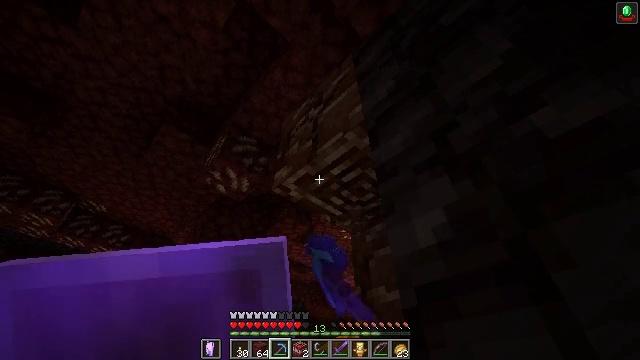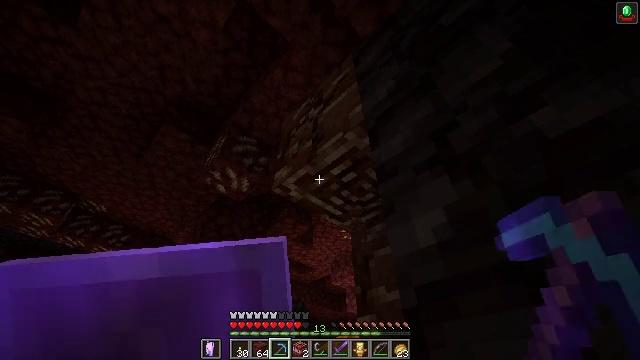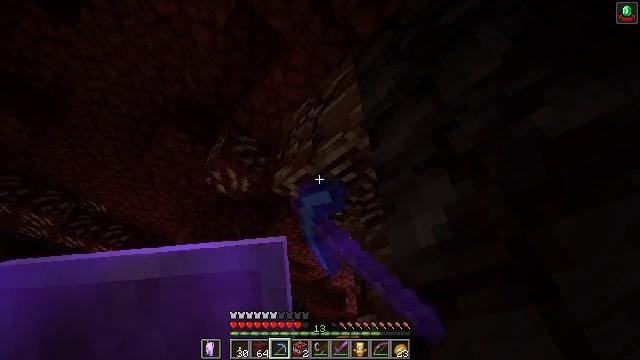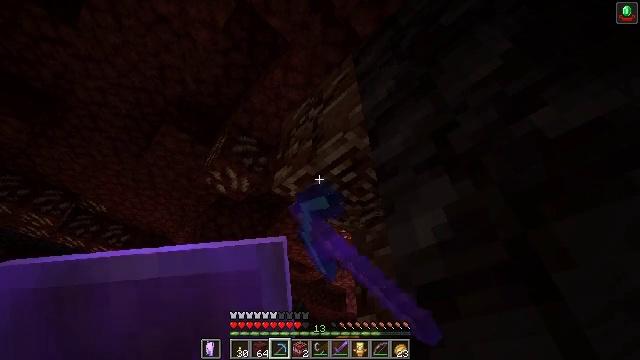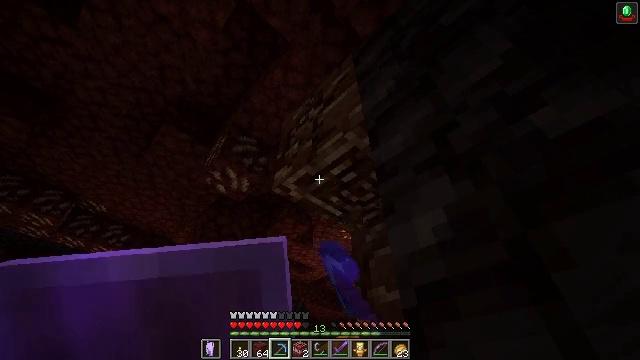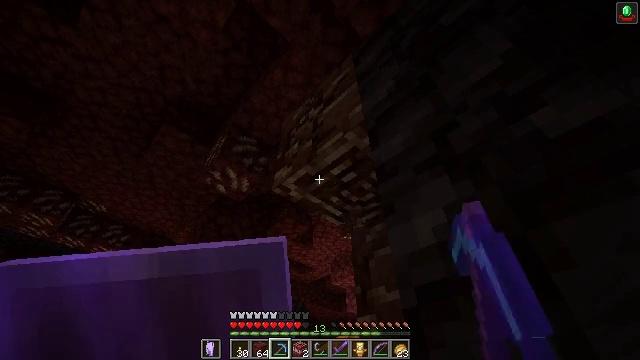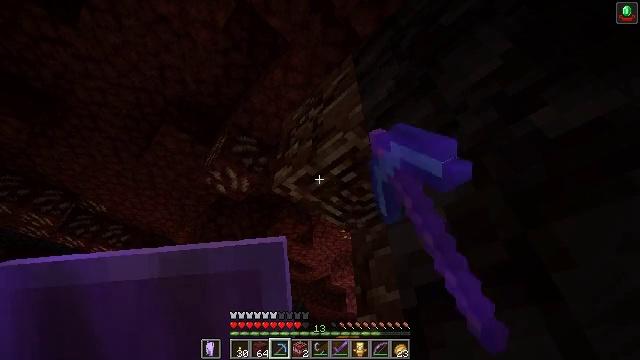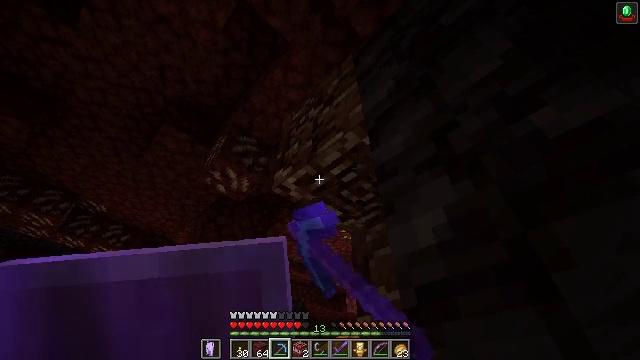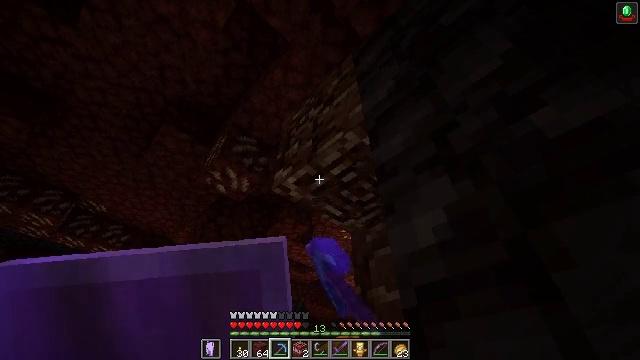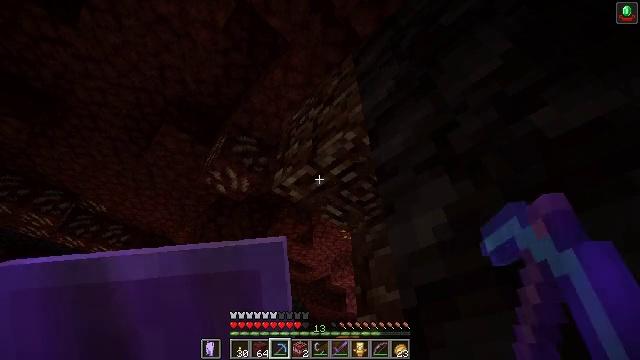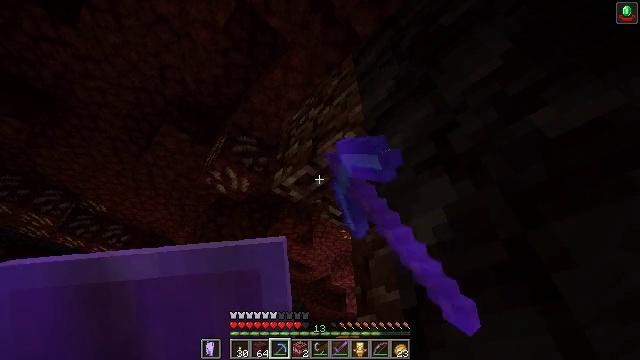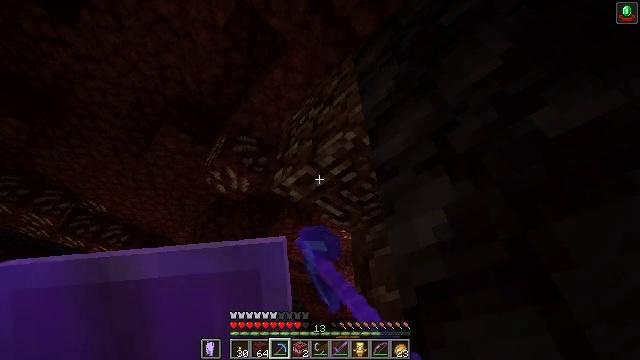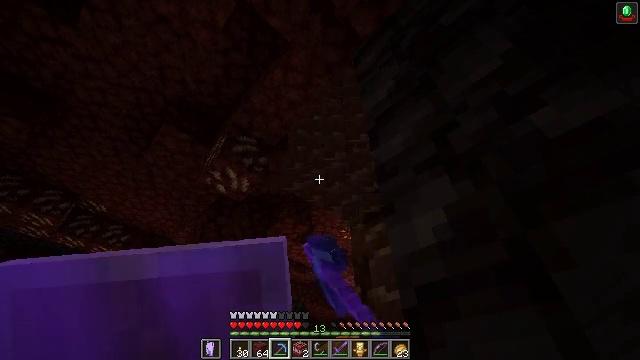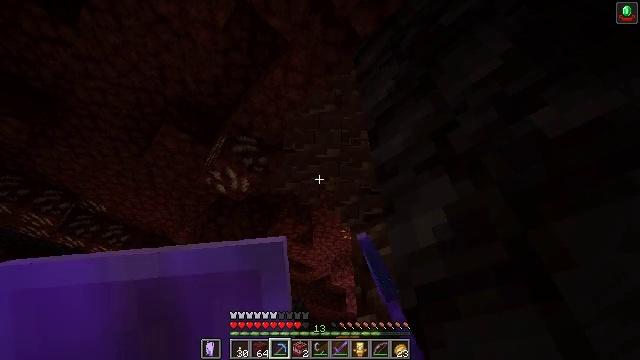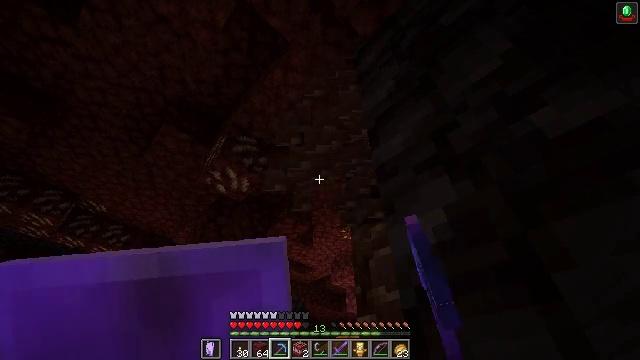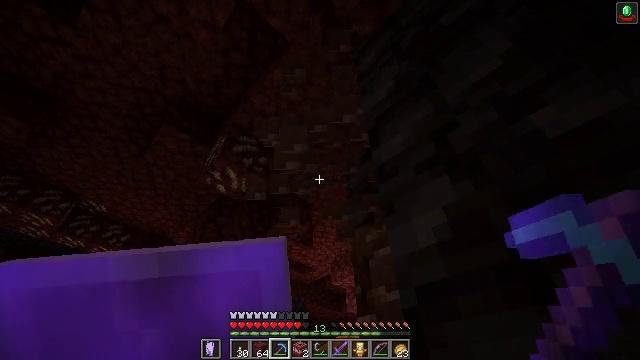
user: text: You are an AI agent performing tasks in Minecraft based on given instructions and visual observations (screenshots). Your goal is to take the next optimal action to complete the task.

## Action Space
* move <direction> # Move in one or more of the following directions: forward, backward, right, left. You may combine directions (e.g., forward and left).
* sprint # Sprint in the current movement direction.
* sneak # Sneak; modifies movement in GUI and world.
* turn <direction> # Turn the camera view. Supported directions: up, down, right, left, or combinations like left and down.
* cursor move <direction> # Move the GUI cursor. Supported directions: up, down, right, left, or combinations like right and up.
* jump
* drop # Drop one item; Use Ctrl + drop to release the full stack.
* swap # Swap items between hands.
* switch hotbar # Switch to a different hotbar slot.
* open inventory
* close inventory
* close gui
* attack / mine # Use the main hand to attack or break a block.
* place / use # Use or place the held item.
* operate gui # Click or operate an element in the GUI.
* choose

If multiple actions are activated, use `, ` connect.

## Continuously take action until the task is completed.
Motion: motion action
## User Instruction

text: Mine the ancient debris in the Nether.
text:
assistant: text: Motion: attack / mine
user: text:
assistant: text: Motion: attack / mine
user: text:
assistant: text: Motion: attack / mine
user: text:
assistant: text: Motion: attack / mine
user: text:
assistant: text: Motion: attack / mine
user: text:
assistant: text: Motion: attack / mine
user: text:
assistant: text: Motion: attack / mine
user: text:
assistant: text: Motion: attack / mine
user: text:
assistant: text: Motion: attack / mine
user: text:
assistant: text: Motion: attack / mine
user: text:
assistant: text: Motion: attack / mine
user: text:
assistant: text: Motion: attack / mine
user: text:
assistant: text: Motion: attack / mine
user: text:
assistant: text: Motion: attack / mine
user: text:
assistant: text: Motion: attack / mine
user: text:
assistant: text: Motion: attack / mine
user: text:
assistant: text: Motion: no_op
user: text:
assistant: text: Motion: no_op
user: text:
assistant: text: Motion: turn right and down
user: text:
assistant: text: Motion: turn right and down
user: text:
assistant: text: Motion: turn down
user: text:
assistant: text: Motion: turn down
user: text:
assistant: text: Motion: turn down
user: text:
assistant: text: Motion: turn down
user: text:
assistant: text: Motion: turn down
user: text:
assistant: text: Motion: turn down
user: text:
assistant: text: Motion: turn down
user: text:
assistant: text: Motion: turn down
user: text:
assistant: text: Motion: turn down
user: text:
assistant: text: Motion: turn down